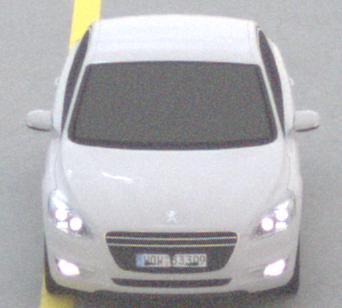
Make: Peugeot
Model: 508 120 VTi
Detailed model: 508 (I) Limousine
Model produced from: 2011/03
Model produced until: 2014/05
Doors: 4
Color: white
Road condition: dry road
Daytime: night
Contrast: low contrast